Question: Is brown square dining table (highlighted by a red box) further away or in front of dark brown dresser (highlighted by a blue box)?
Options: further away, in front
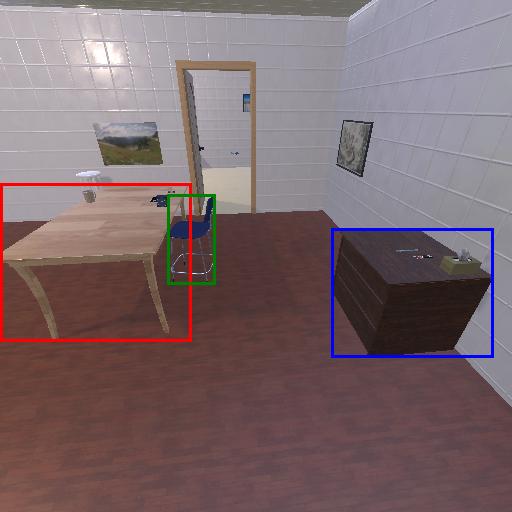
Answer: further away